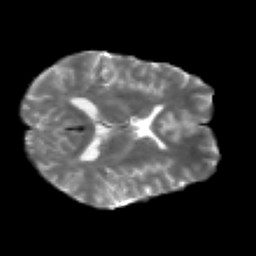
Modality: T2w
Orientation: axial
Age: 25
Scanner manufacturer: siemens
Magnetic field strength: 3 T
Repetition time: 2.2 s
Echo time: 0.084 s